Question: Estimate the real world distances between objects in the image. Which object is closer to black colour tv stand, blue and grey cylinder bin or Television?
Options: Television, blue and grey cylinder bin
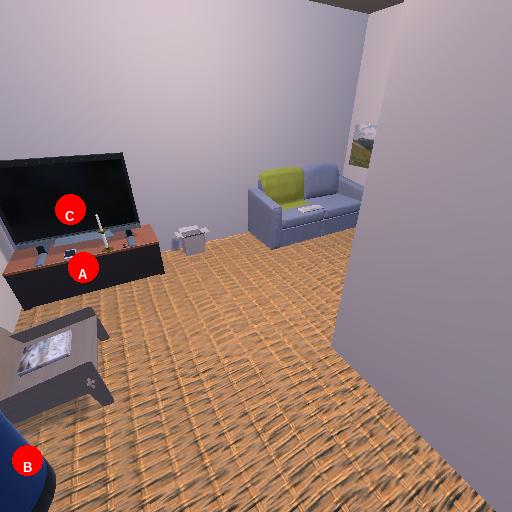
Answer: Television